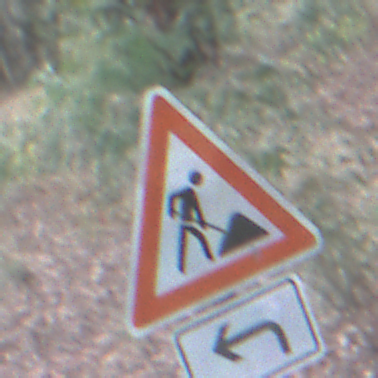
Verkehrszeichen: Arbeitsstelle
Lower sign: RichtungsangabeDurchPfeile2
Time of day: SunriseSunset
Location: Outdoor (Nature)
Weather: NotSpecified
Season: Autumn
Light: Natural